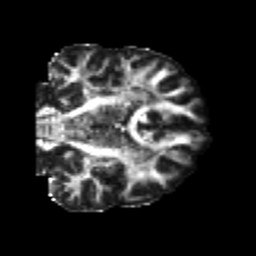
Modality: FA
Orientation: coronal
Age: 25
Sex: male
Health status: healthy
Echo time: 0.074 s